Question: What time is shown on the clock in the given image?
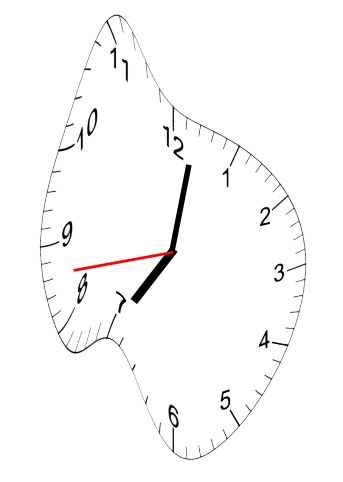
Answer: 07:01:43